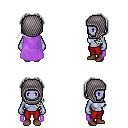
a pixel art fantasy rpg character, female body template, dark elf, purple skin, lavender cape, red pants, gray princess hairstyle, chain hood, brown shoes, four views (front, back, left, right), 2x2 character sprite sheet, small pixel art, hard edges, no anti-aliasing